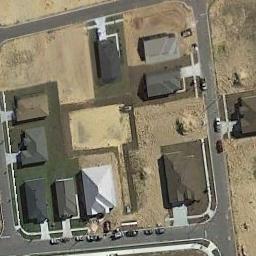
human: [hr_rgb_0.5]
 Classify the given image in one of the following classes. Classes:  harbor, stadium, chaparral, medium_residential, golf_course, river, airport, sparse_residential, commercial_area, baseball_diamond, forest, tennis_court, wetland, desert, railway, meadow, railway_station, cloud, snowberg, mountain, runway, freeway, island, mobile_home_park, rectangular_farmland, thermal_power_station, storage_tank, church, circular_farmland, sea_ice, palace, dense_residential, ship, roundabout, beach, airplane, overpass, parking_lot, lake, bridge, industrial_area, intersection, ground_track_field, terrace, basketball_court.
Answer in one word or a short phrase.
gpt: medium_residential